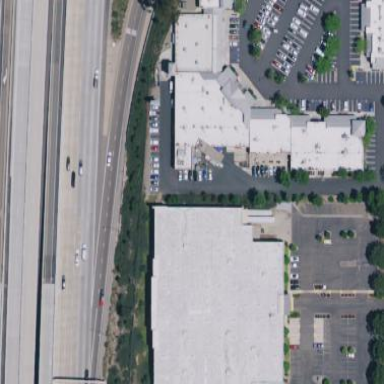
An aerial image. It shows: Commercial building.